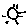
Label: sun